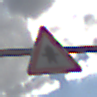
Verkehrszeichen: Vorfahrt
Umgebung: Outdoor, Nature
Tageszeit: Midday
Wetter: PartlyCloudy
Licht: Natural
Jahreszeit: NotSpecified
Kontrast: LowContrast